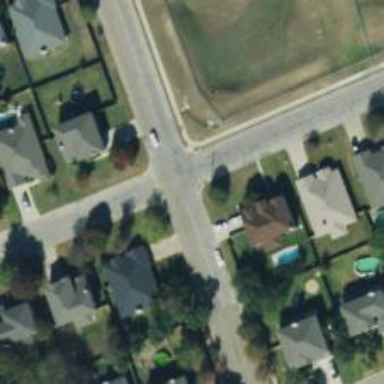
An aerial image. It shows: Residential road with separate asphalt sidewalk.